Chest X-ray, AP view. Patient: 41 years old, sex M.
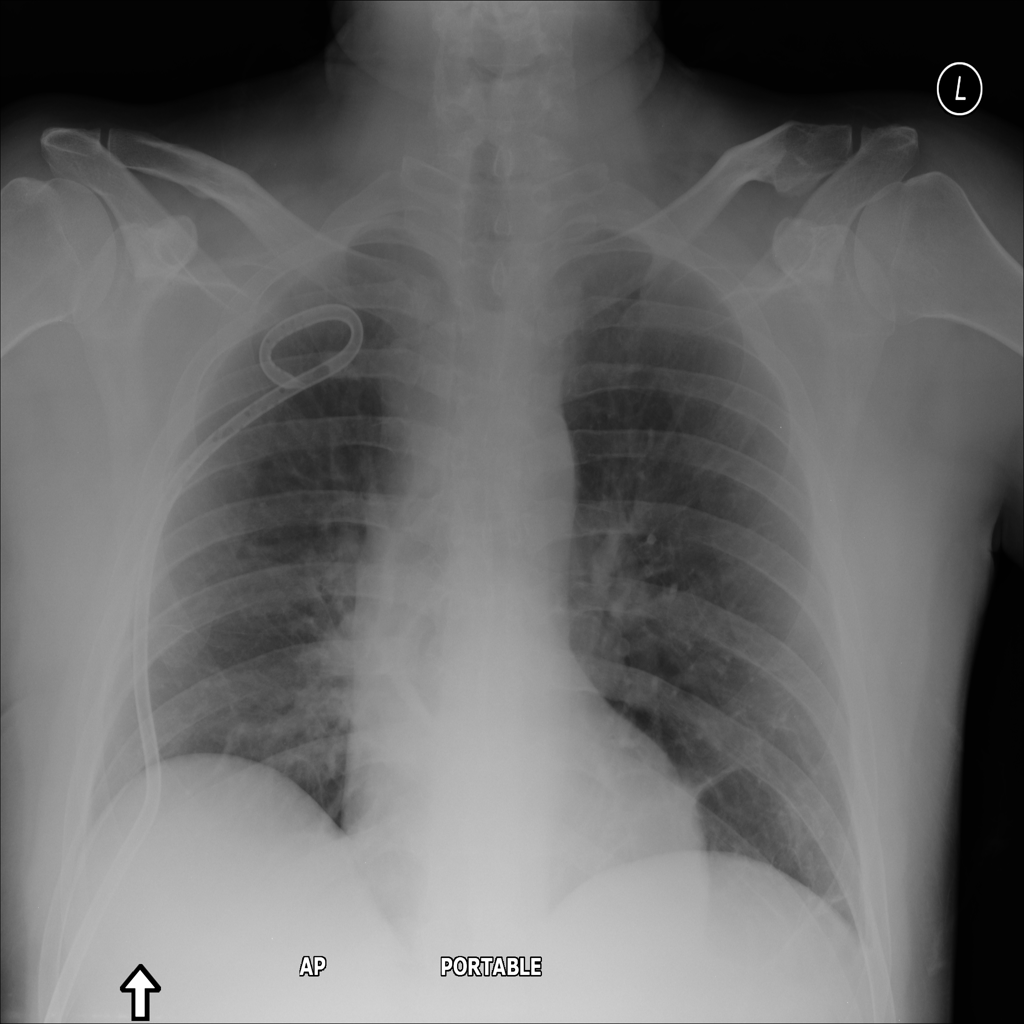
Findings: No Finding